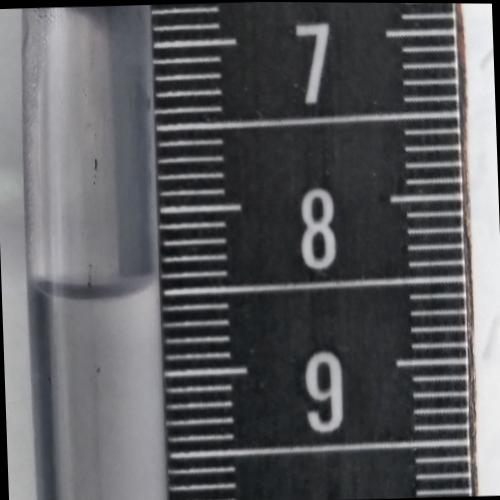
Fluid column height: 8.5 cm